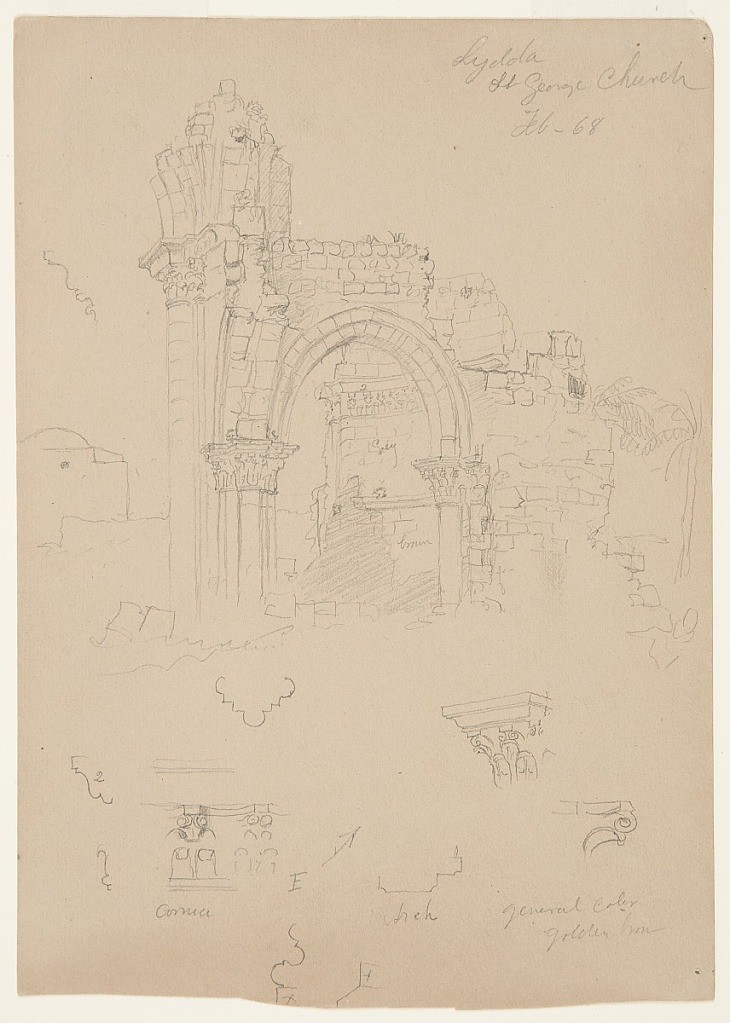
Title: Ruins of St. George Church, Lydda (Lod)
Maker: Frederic Edwin Church, American, 1826–1900
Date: February 7, 1868
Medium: Graphite on tan wove paper; verso: graphite
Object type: Drawing
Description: Architectural sketch showing a view of the ruins of the Church of St. George in present-day Lod, Israel. At center, a pointed arch is supported by embedded Corinthian columns and connected to other ruinous walls and pillars. Perspective is from a lateral nave into the apse. An Islamic building is shown in the left rear, trees in the right rear.  The entablature and the capital of the embedded column of the main nave are detailed at left.  Sections of a pilaster of an arch of mouldings and details of capitals are shown at the bottom

Verso: Landscape sketch showing the Plains of Sharon in the foreground, with some grass and bushes, and several buildings in the village of Gezer, located on a rise in the middle distance at center. At upper right, a mounted figure and a figure holding a basket on her head are both shown from behind.